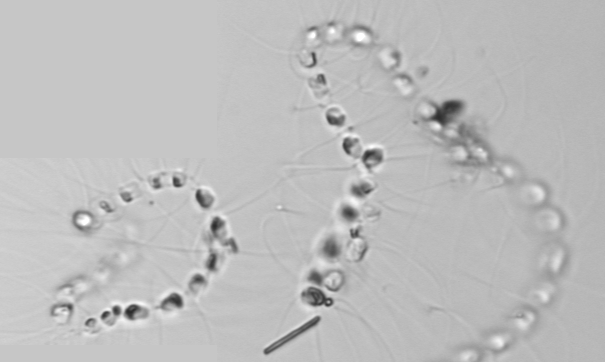
Label: Chaetoceros_socialis